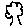
Label: tree